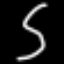
Label: squiggle